Brain MRI, modality: hrT2
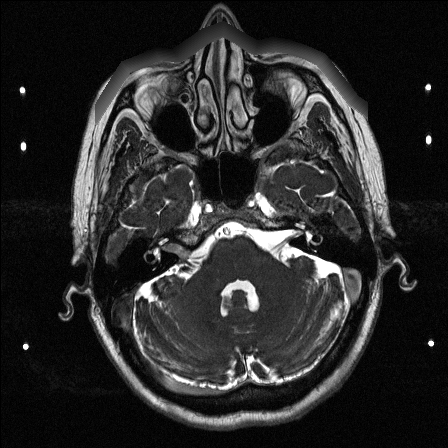